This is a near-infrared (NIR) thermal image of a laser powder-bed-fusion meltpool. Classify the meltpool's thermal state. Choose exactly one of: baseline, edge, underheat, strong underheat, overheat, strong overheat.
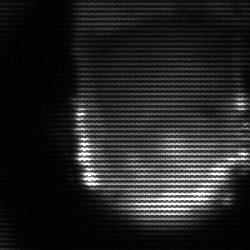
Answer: baseline